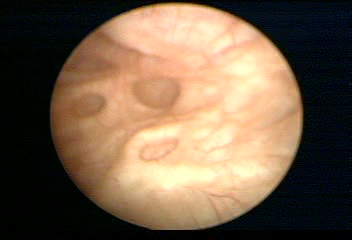
Modality: WLC
Class: Normal mucosa
Bladder cancer association: No